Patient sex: M
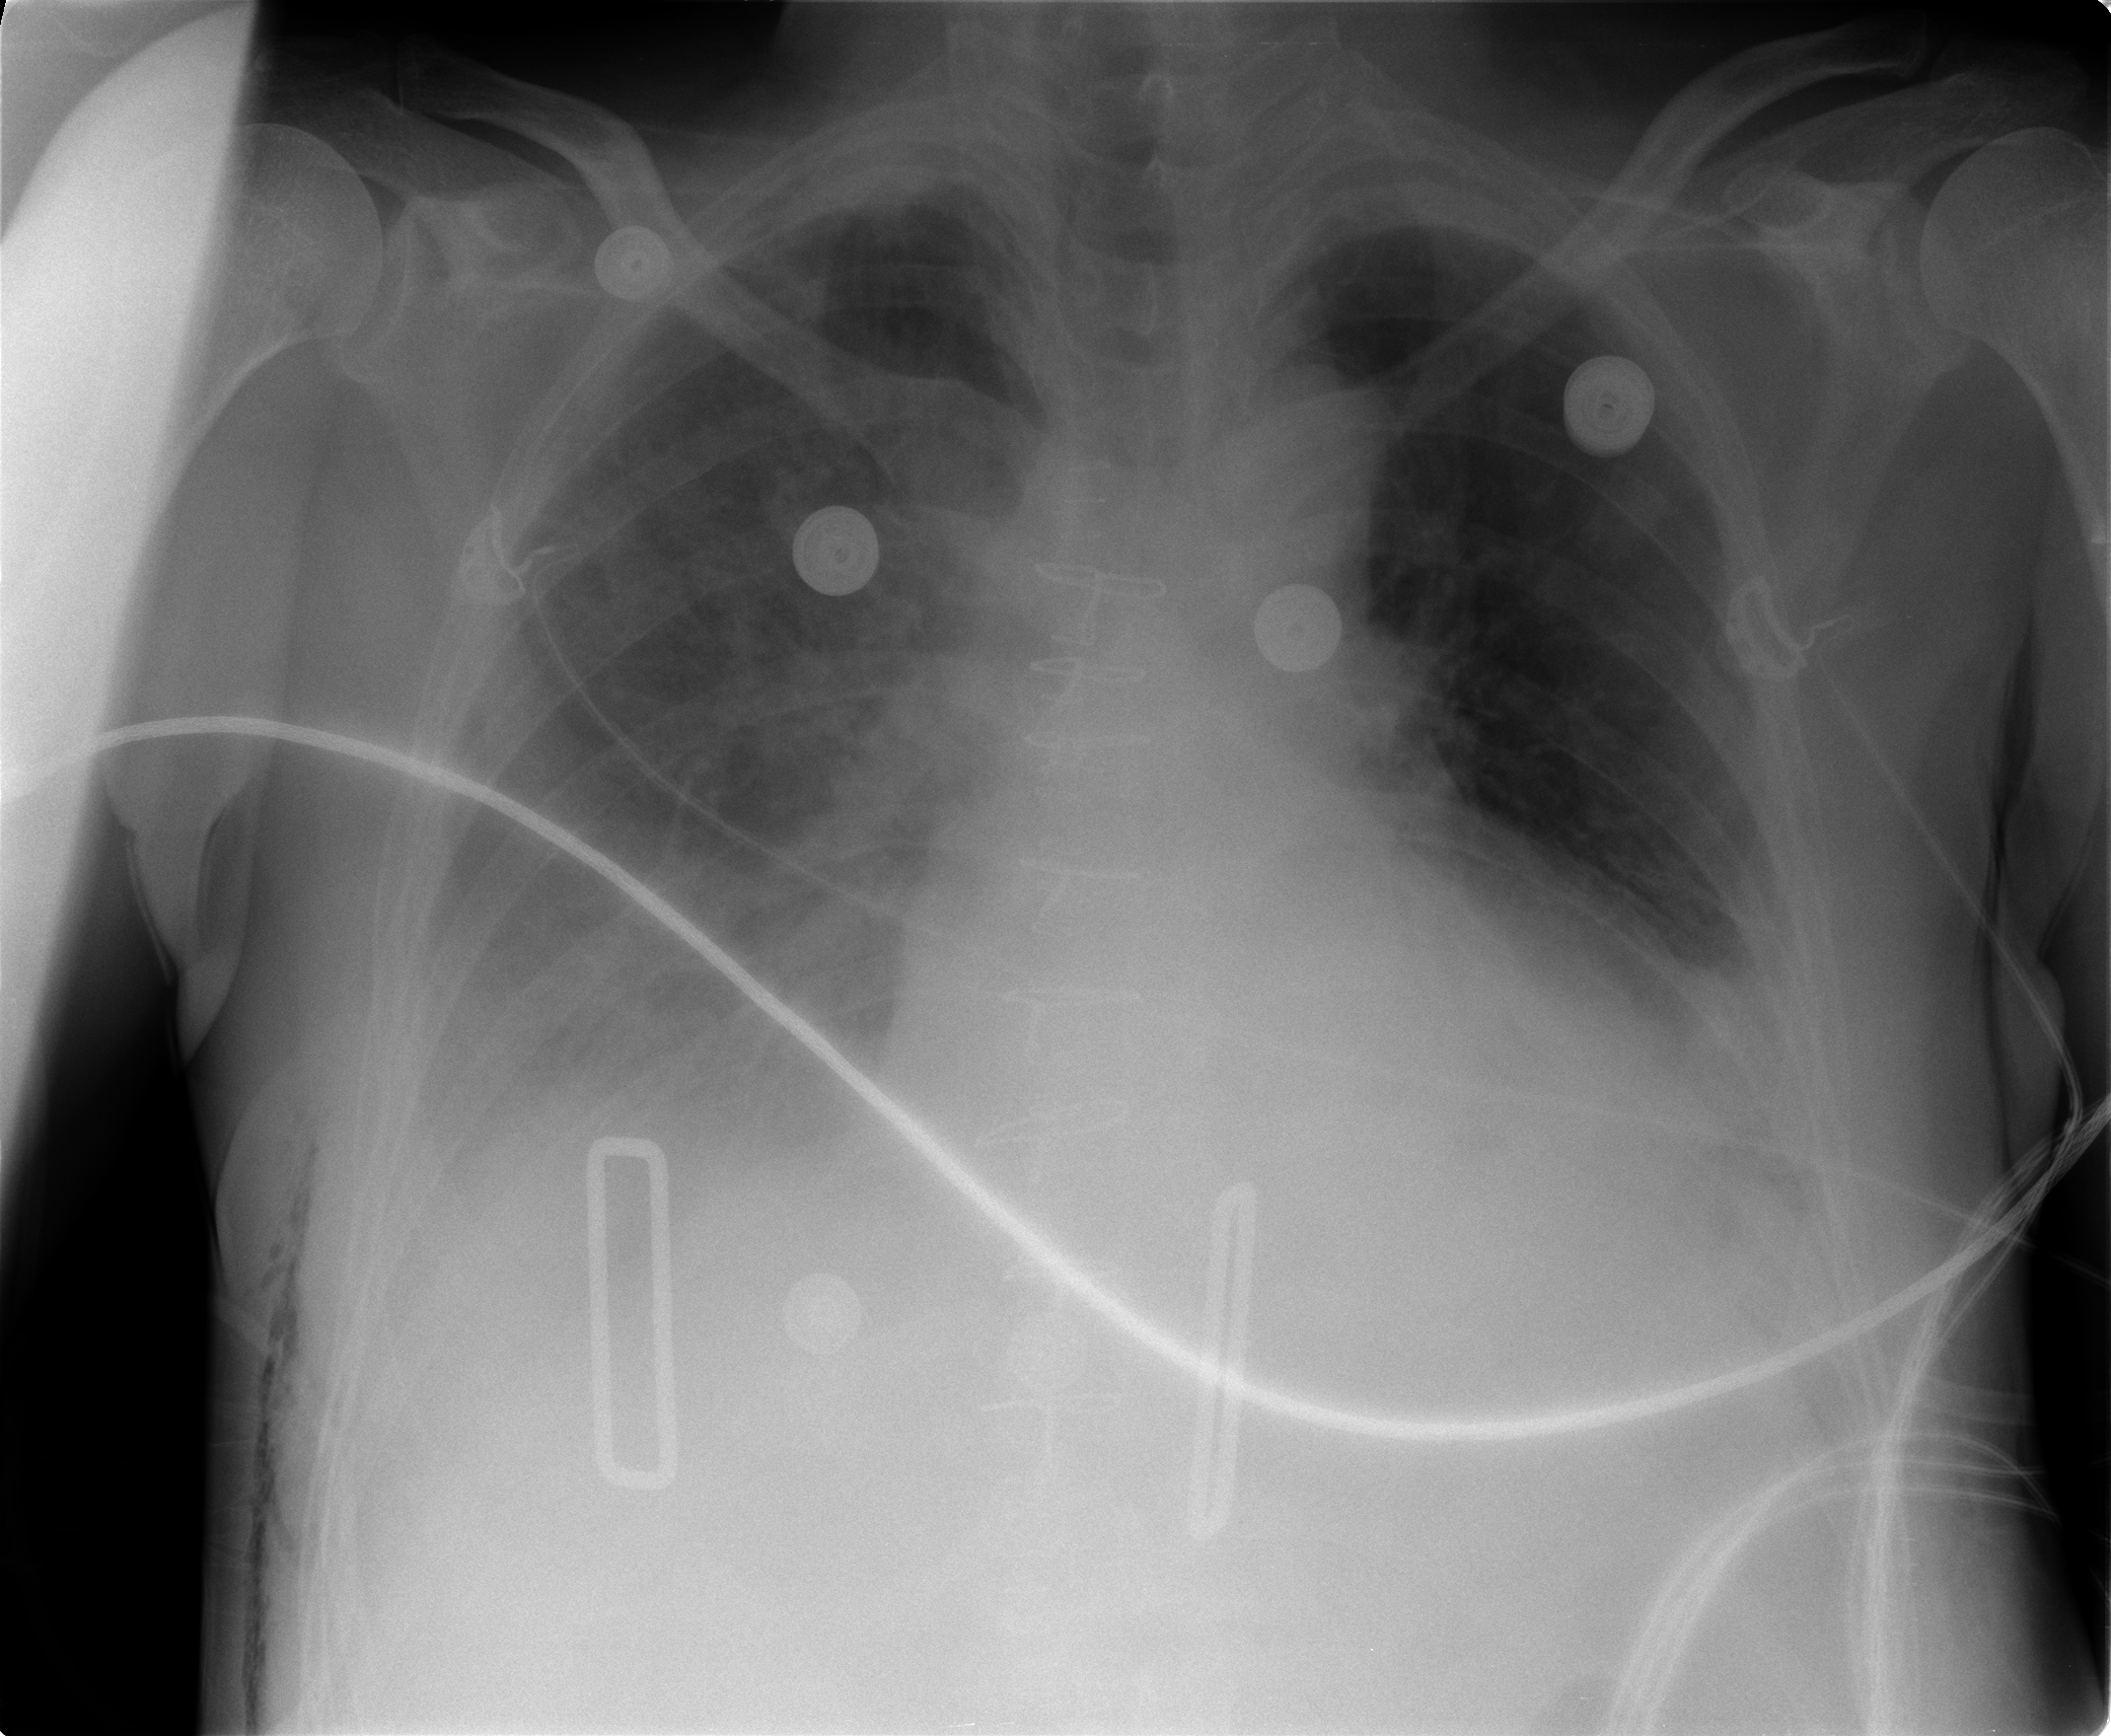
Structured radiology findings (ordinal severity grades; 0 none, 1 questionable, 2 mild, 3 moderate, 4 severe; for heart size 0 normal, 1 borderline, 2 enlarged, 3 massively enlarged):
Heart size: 2
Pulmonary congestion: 2
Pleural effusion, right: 3
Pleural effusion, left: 2
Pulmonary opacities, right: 2
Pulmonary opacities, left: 0
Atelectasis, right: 3
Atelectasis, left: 2